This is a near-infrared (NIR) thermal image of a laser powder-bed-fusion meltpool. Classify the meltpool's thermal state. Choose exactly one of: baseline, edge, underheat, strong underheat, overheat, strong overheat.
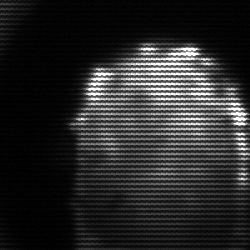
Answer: baseline